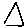
Label: triangle